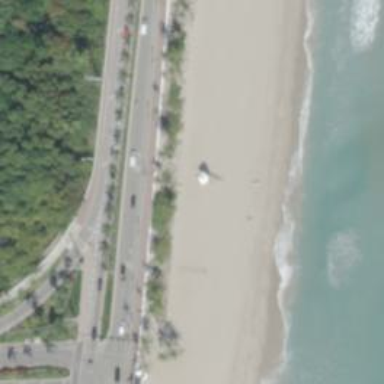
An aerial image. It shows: Lifeguard tower for emergency situations.